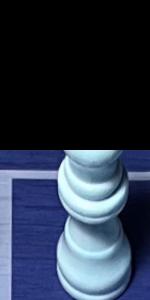
Label: King_White